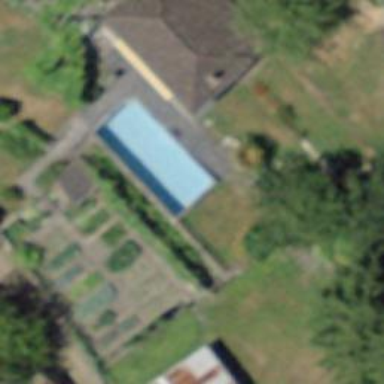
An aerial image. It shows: Swimming pool located in leisure land.